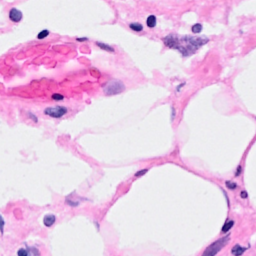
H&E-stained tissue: Breast